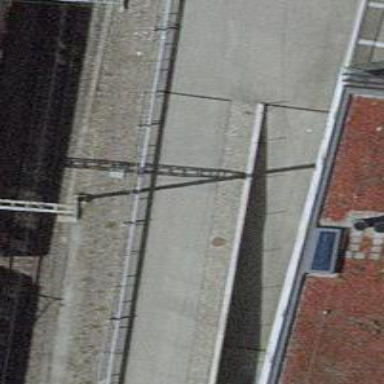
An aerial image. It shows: Lift gate barrier.